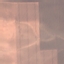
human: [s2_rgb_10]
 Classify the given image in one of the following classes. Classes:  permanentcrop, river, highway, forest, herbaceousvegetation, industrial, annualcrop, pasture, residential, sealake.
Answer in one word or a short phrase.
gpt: AnnualCrop